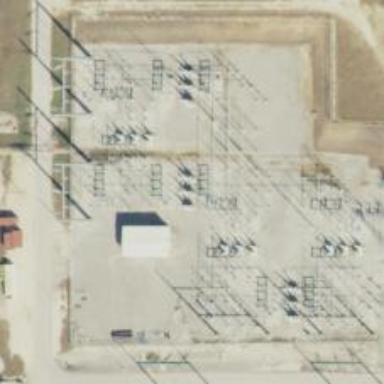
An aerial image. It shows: Switch used for power control.